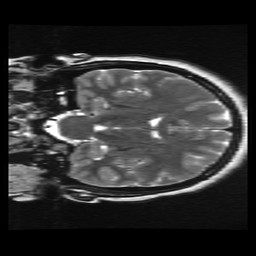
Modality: T2w
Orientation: coronal
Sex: female
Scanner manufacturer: ge
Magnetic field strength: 3 T
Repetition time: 5 s
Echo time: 0.1015 s